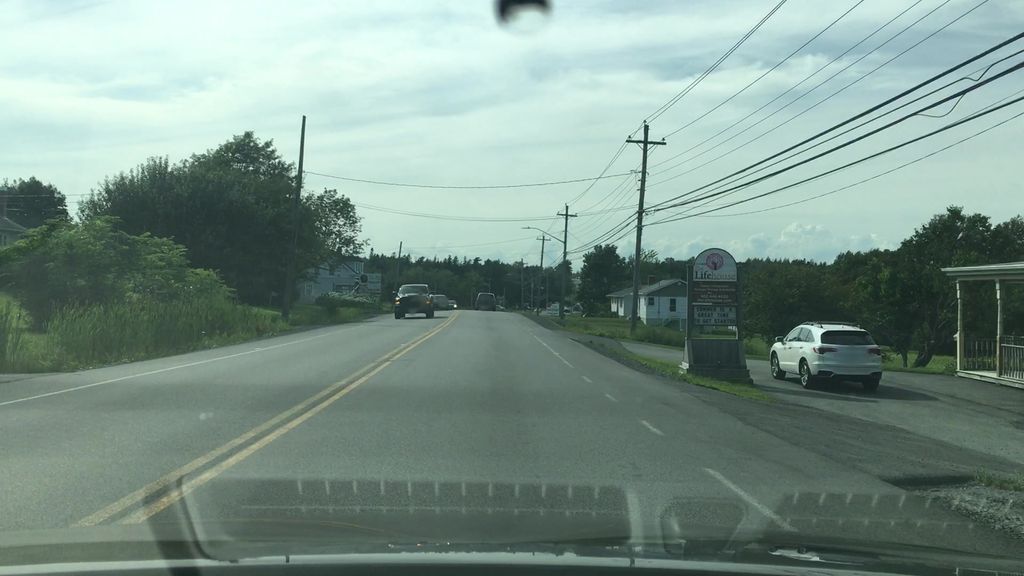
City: halifax